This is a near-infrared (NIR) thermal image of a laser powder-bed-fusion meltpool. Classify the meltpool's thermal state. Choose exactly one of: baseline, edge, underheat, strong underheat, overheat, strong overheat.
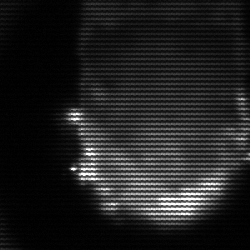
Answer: baseline